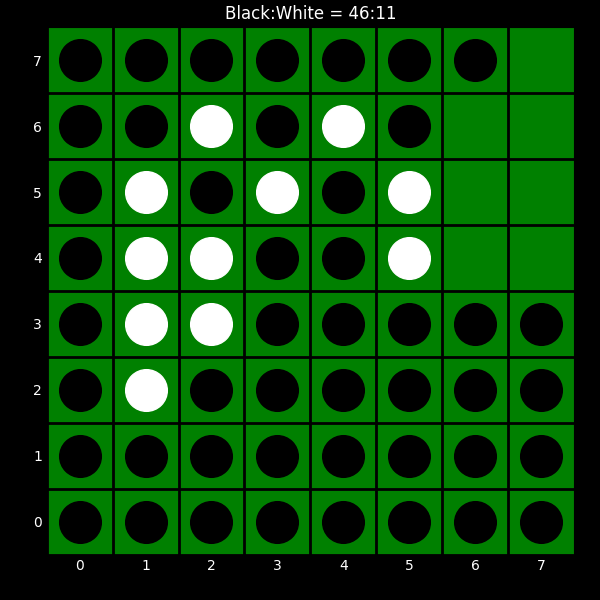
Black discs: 46
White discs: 11